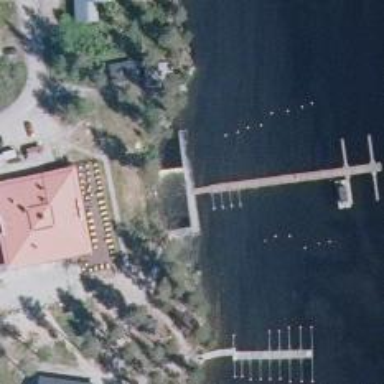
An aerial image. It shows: Pier with mooring facilities.